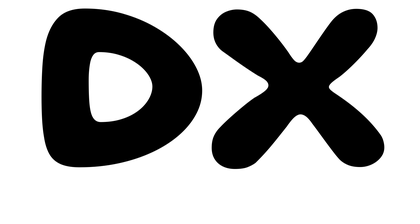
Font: Gluten_SemiBold